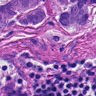
Metastatic tissue present: yes